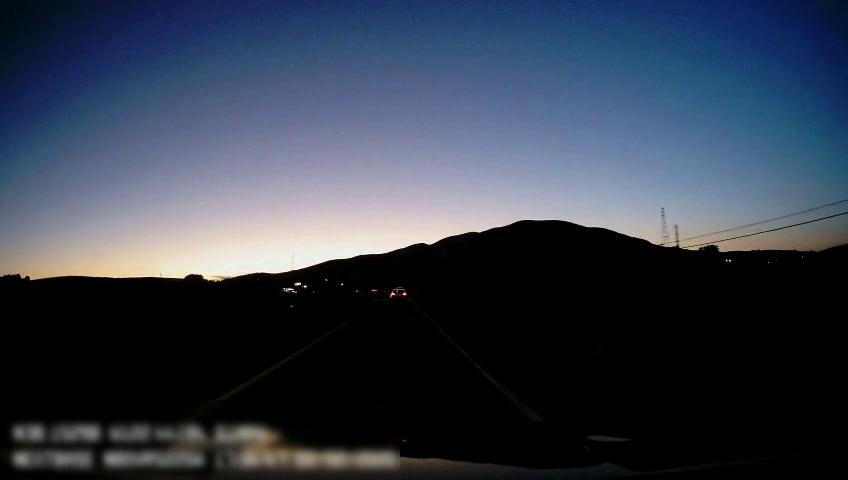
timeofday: Dusk/Dawn/Twilight
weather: Other
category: Drivable Space
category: Vehicles | Car
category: Lanes | Current Lane
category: Lanes | Current Lane